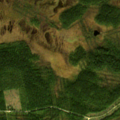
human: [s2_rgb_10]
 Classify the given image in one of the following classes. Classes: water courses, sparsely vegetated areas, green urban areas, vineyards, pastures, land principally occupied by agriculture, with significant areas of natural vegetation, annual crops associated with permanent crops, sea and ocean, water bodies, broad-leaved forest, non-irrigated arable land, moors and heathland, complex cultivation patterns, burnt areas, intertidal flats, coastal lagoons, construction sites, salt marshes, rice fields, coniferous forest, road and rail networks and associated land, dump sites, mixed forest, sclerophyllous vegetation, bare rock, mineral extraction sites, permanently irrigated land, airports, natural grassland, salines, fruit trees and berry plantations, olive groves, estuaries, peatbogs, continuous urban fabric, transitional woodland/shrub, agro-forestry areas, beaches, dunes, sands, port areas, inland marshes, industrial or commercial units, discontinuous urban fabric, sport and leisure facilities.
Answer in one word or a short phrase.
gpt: coniferous forest, peatbogs